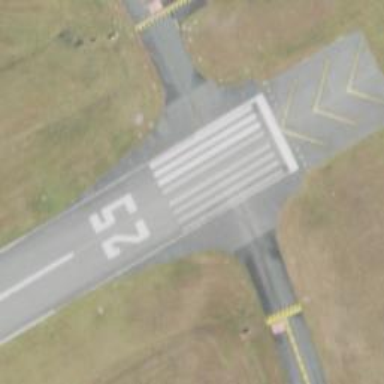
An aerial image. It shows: Runway surface made of asphalt at airport.